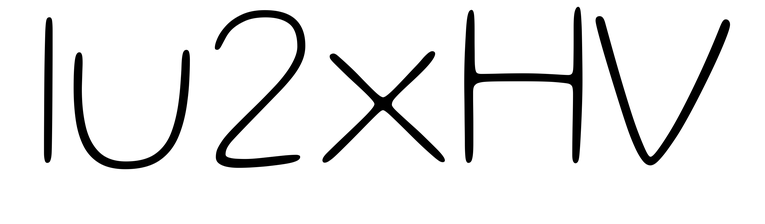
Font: Gluten_Thin